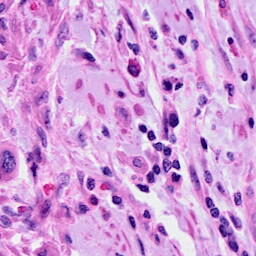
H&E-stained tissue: Cervix